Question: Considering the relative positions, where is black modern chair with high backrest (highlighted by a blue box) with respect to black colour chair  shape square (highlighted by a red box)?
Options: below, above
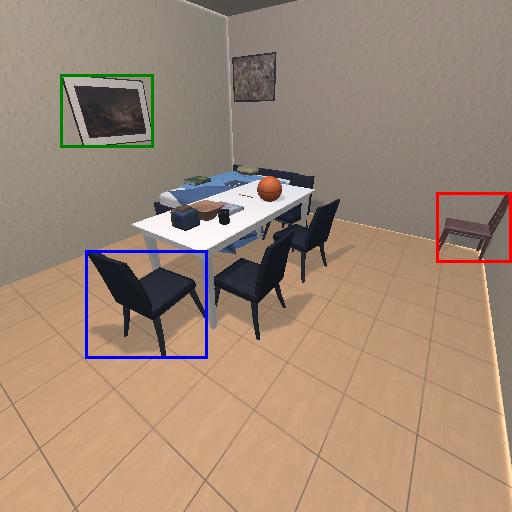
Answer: below